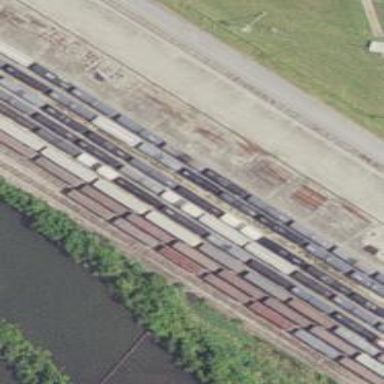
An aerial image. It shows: Railway yard.